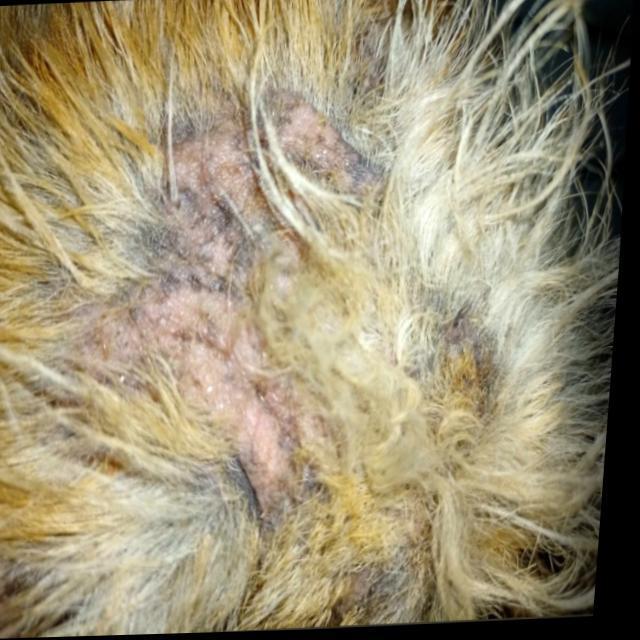
Canine demodicosis (Demodex mange) — caused by Demodex canis mites. Presents with alopecia, follicular papules, pustules, and comedones. Often localized on face and forelimbs.